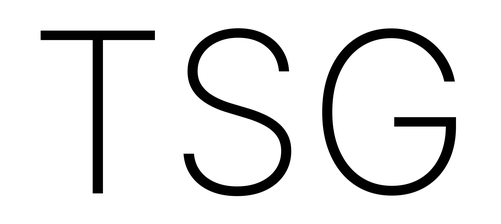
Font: Inter_ExtraLight